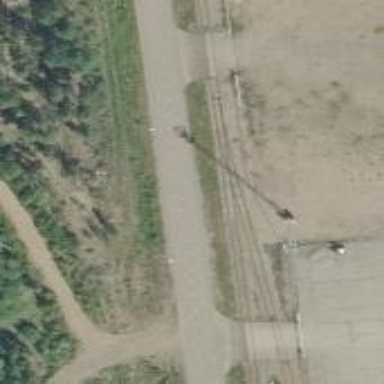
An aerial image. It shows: Railway spur service.